Interaction volume radius: 10 \u00c5
Interaction volume height: 30 \u00c5
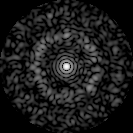
Disorder parameter: 0.8476